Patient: sex F, age 65
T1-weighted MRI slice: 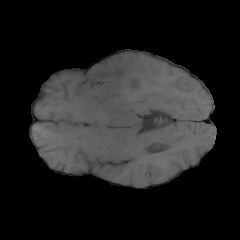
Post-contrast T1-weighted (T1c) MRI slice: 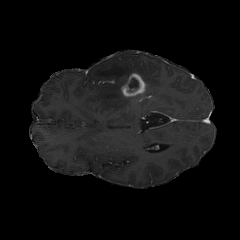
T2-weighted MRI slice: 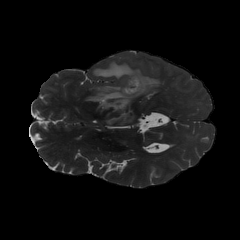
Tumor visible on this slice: yes
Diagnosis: Glioblastoma, IDH-wildtype
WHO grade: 4